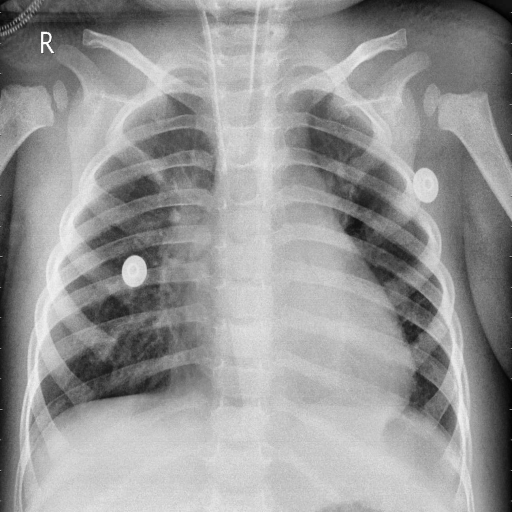
Finding: PNEUMONIA